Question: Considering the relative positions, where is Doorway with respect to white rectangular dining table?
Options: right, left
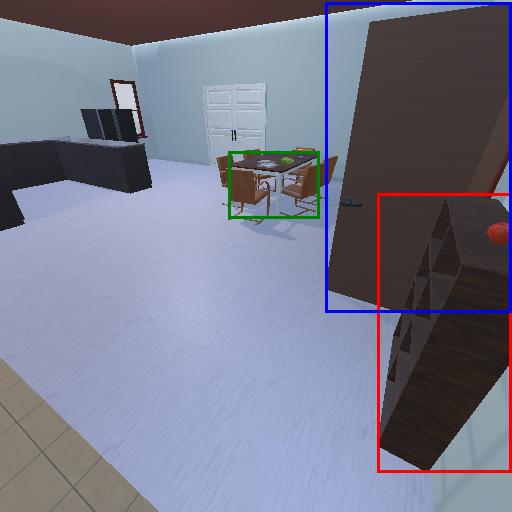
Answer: right